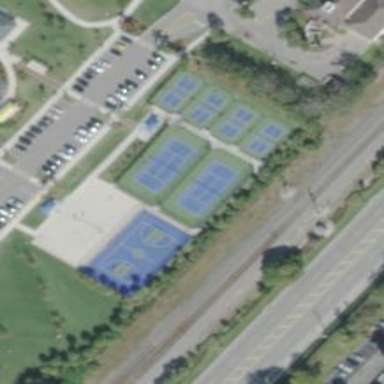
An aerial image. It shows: Tennis court on pitch designated for leisure land.